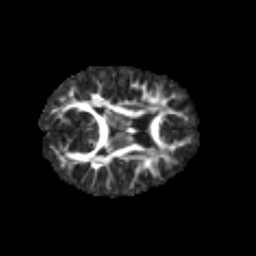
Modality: FA
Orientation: axial
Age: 6
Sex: female
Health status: healthy